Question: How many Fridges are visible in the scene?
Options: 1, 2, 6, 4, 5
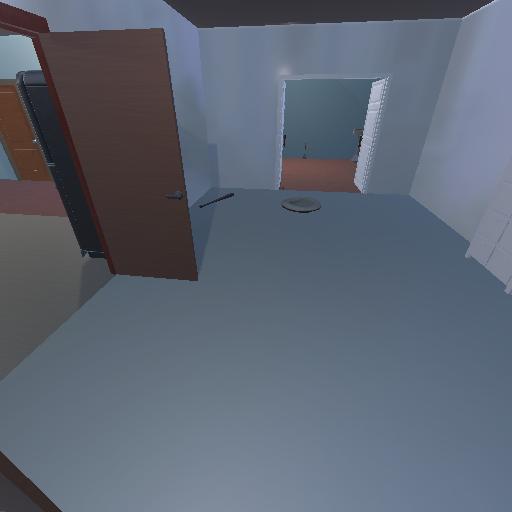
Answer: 1